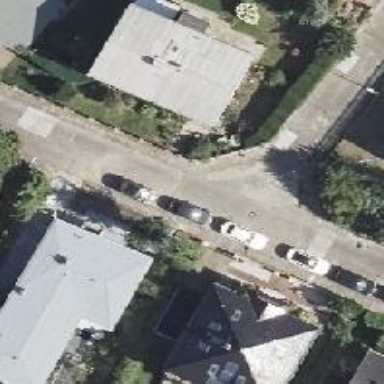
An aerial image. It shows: Residential road with concrete surface.